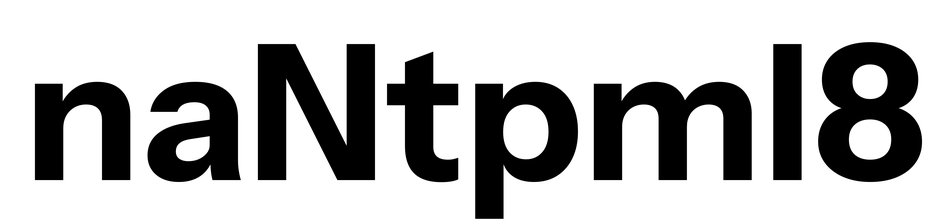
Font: InstrumentSans_Bold